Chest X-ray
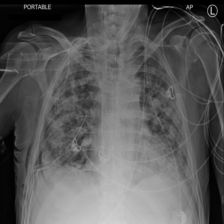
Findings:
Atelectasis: negative
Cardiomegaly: negative
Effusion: negative
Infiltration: positive
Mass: negative
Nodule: negative
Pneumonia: negative
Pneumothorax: positive
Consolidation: negative
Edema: negative
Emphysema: negative
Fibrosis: negative
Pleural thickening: negative
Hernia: negative